Question: Im a C#/XNA student and I've recently been working on an isometric tile engine and so far it works fairly well. But im having problem trying to figure out on how to do collision, this is what my tile engine does at the moment:
- Draws the world from an image and place a tile depending on what color is on my image. For instance color red would draw a grass tile. (Tiles are 64x32)- Camera following player, and my draw loop only draws what the camera sees.
This is how my game looks if that would be of any help:

I don't know what sort of collision would work best. Should i do collision points, or intersects or any other sort of collision. I've read somewhere that you could do Worldtoscreen/Screentoworld but im far to inexperienced and don't know how that works nor how the code would look like.
Here is my code drawing tiles etc:
'''
class MapRow
{
public List<MapCell> Columns = new List<MapCell>();
}
class TileMap
{
public List<MapRow> Rows = new List<MapRow>();
public static Texture2D image;
Texture2D tileset;
TileInfo[,] tileMap;
Color[] pixelColor;
public TileMap(string TextureImage, string Tileset)
{
tileset = Game1.Instance.Content.Load<Texture2D>(Tileset);
image = Game1.Instance.Content.Load<Texture2D>(TextureImage);
pixelColor = new Color[image.Width * image.Height]; // pixelColor array that is holding all pixel in the image
image.GetData<Color>(pixelColor); // Save all the pixels in image to the array pixelColor
tileMap = new TileInfo[image.Height, image.Width];
int counter = 0;
for (int y = 0; y < image.Height; y++)
{
MapRow thisRow = new MapRow();
for (int x = 0; x < image.Width; x++)
{
tileMap[y, x] = new TileInfo();
if (pixelColor[counter] == new Color(0, 166, 81))
{
tileMap[y, x].cellValue = 1;//grass
}
if (pixelColor[counter] == new Color(0, 74, 128))
{
tileMap[y, x].cellValue = 2;//water
}
if (pixelColor[counter] == new Color(255, 255, 0))
{
tileMap[y, x].cellValue = 3;//Sand
}
tileMap[y, x].LoadInfoFromCellValue();//determine what tile it should draw depending on cellvalue
thisRow.Columns.Add(new MapCell(tileMap[y, x]));
counter++;
}
Rows.Add(thisRow);
}
}
public static int printx;
public static int printy;
public static int squaresAcross = Settings.screen.X / Tile.TileWidth;
public static int squaresDown = Settings.screen.Y / Tile.TileHeight;
int baseOffsetX = -32;
int baseOffsetY = -64;
public void draw(SpriteBatch spriteBatch)
{
printx = (int)Camera.Location.X / Tile.TileWidth;
printy = (int)Camera.Location.Y / Tile.TileHeight;
squaresAcross = (int)Camera.Location.X / Tile.TileWidth + Settings.screen.X / Tile.TileWidth;
squaresDown = 2*(int)Camera.Location.Y / Tile.TileHeight + Settings.screen.Y / Tile.TileHeight + 7;
for (printy = (int)Camera.Location.Y / Tile.TileHeight; printy < squaresDown; printy++)
{
int rowOffset = 0;
if ((printy) % 2 == 1)
rowOffset = Tile.OddRowXOffset;
for (printx = (int)Camera.Location.X / Tile.TileWidth; printx < squaresAcross; printx++)
{
if (tileMap[printy, printx].Collides(MouseCursor.mousePosition))
Console.WriteLine(tileMap[printy, printx].tileRect);
foreach (TileInfo tileID in Rows[printy].Columns[printx].BaseTiles)
{
spriteBatch.Draw(
tileset,
tileMap[printy, printx].tileRect = new Rectangle(
(printx * Tile.TileStepX) + rowOffset + baseOffsetX,
(printy * Tile.TileStepY) + baseOffsetY,
Tile.TileWidth, Tile.TileHeight),
Tile.GetSourceRectangle(tileID.cellValue),
Color.White,
0.0f,
Vector2.Zero,
SpriteEffects.None,
tileID.drawDepth);
}
}
}
}
}
'''
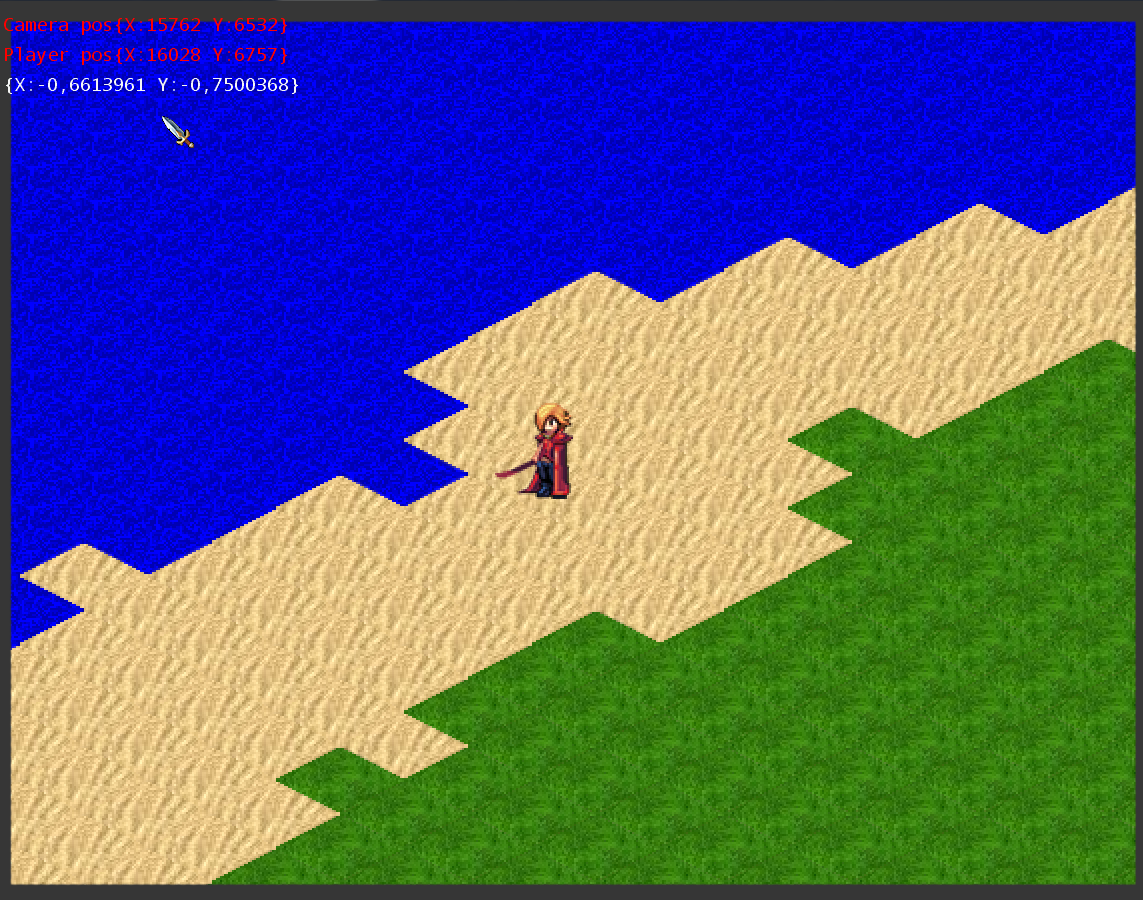
Answer: Why don't you just draw stuff just like in normal tile based games, and then rotate the camera with a 45degree? Of course then you'd need to make your graphics a bit odd, but would be easier to handle the tiles.
But if you prefer your way, then I'd suggest using simple math to calculate the "tile to the right", "tile to the left" , "tile to the up" and "tile to the down" ones, you know, the tiles around the player(or another tile). You can simply work with your lists, and with some math, basic math, like getting the next tile, is quite simple.
:
You could get the player's next position's tile value with a code something like this:
'''
tileMap[Math.Floor((player.y+playerVelociy.Y)/tileHeight)]
[Math.Floor((player.x+playerVelocity.X)/tileWidth)]
'''
In this code, I assume that the first tile is at 0,0 and you're drawing to right and down. (If not, then just change the Math.Floor to Math.Ceil)
<URL> link could help you get the idea, however it's in AS3.0, only the syntax is different.